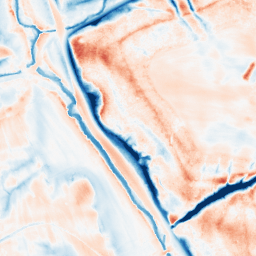
Category: trend_removal
Decomposition family: local_polynomial
Decomposition parameters: window_size: 31
degree: 3
Upsampling method: bicubic
Upsampling parameters: scale: 2
Upsampling scale: 2